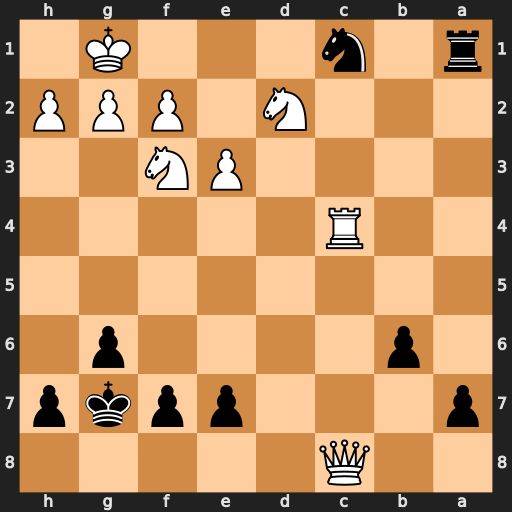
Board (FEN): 2Q5/p3ppkp/1p4p1/8/2R5/4PN2/3N1PPP/r1n3K1
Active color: b
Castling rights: -
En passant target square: -
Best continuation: Ne2#